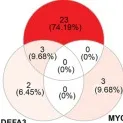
Transcriptomic and genomic analysis of the blast crisis sample. (F) The bar plot shows the proportion of chronic myeloid leukemia (CML) samples with or without the dysregulation of CML blast crisis risk genes. The Venn diagram shows the distribution of three dysregulated blast crisis risk genes (KLF3, DEFA3, and MYC) in the samples.
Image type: chart (chart)